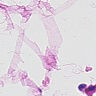
Metastatic tissue present: no